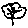
Label: tree